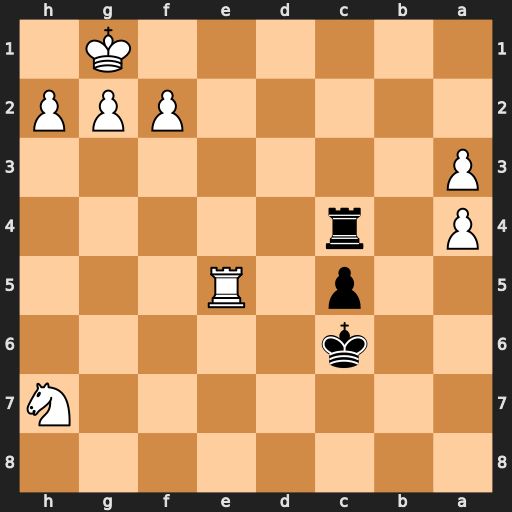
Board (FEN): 8/7N/2k5/2p1R3/P1r5/P7/5PPP/6K1
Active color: b
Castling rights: -
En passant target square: -
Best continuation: Rc1+ Re1 Rxe1#